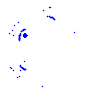
Particle: pion